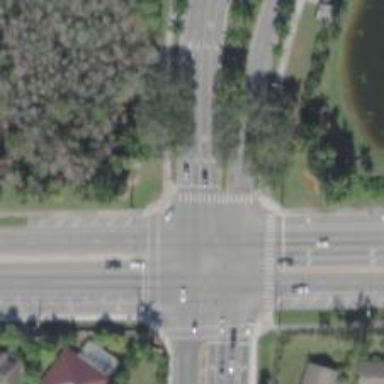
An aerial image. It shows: Controlled crossing on the road.